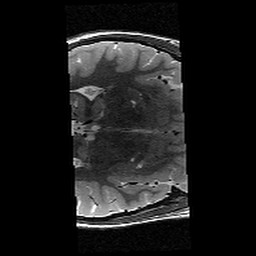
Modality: T2w
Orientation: axial
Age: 13
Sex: female
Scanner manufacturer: siemens
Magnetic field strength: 3 T
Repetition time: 9.23 s
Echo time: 0.067 s